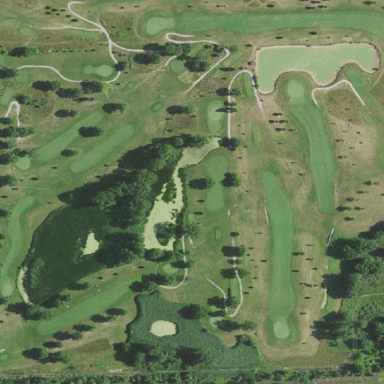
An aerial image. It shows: Golf course surrounded by greenery.